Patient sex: F
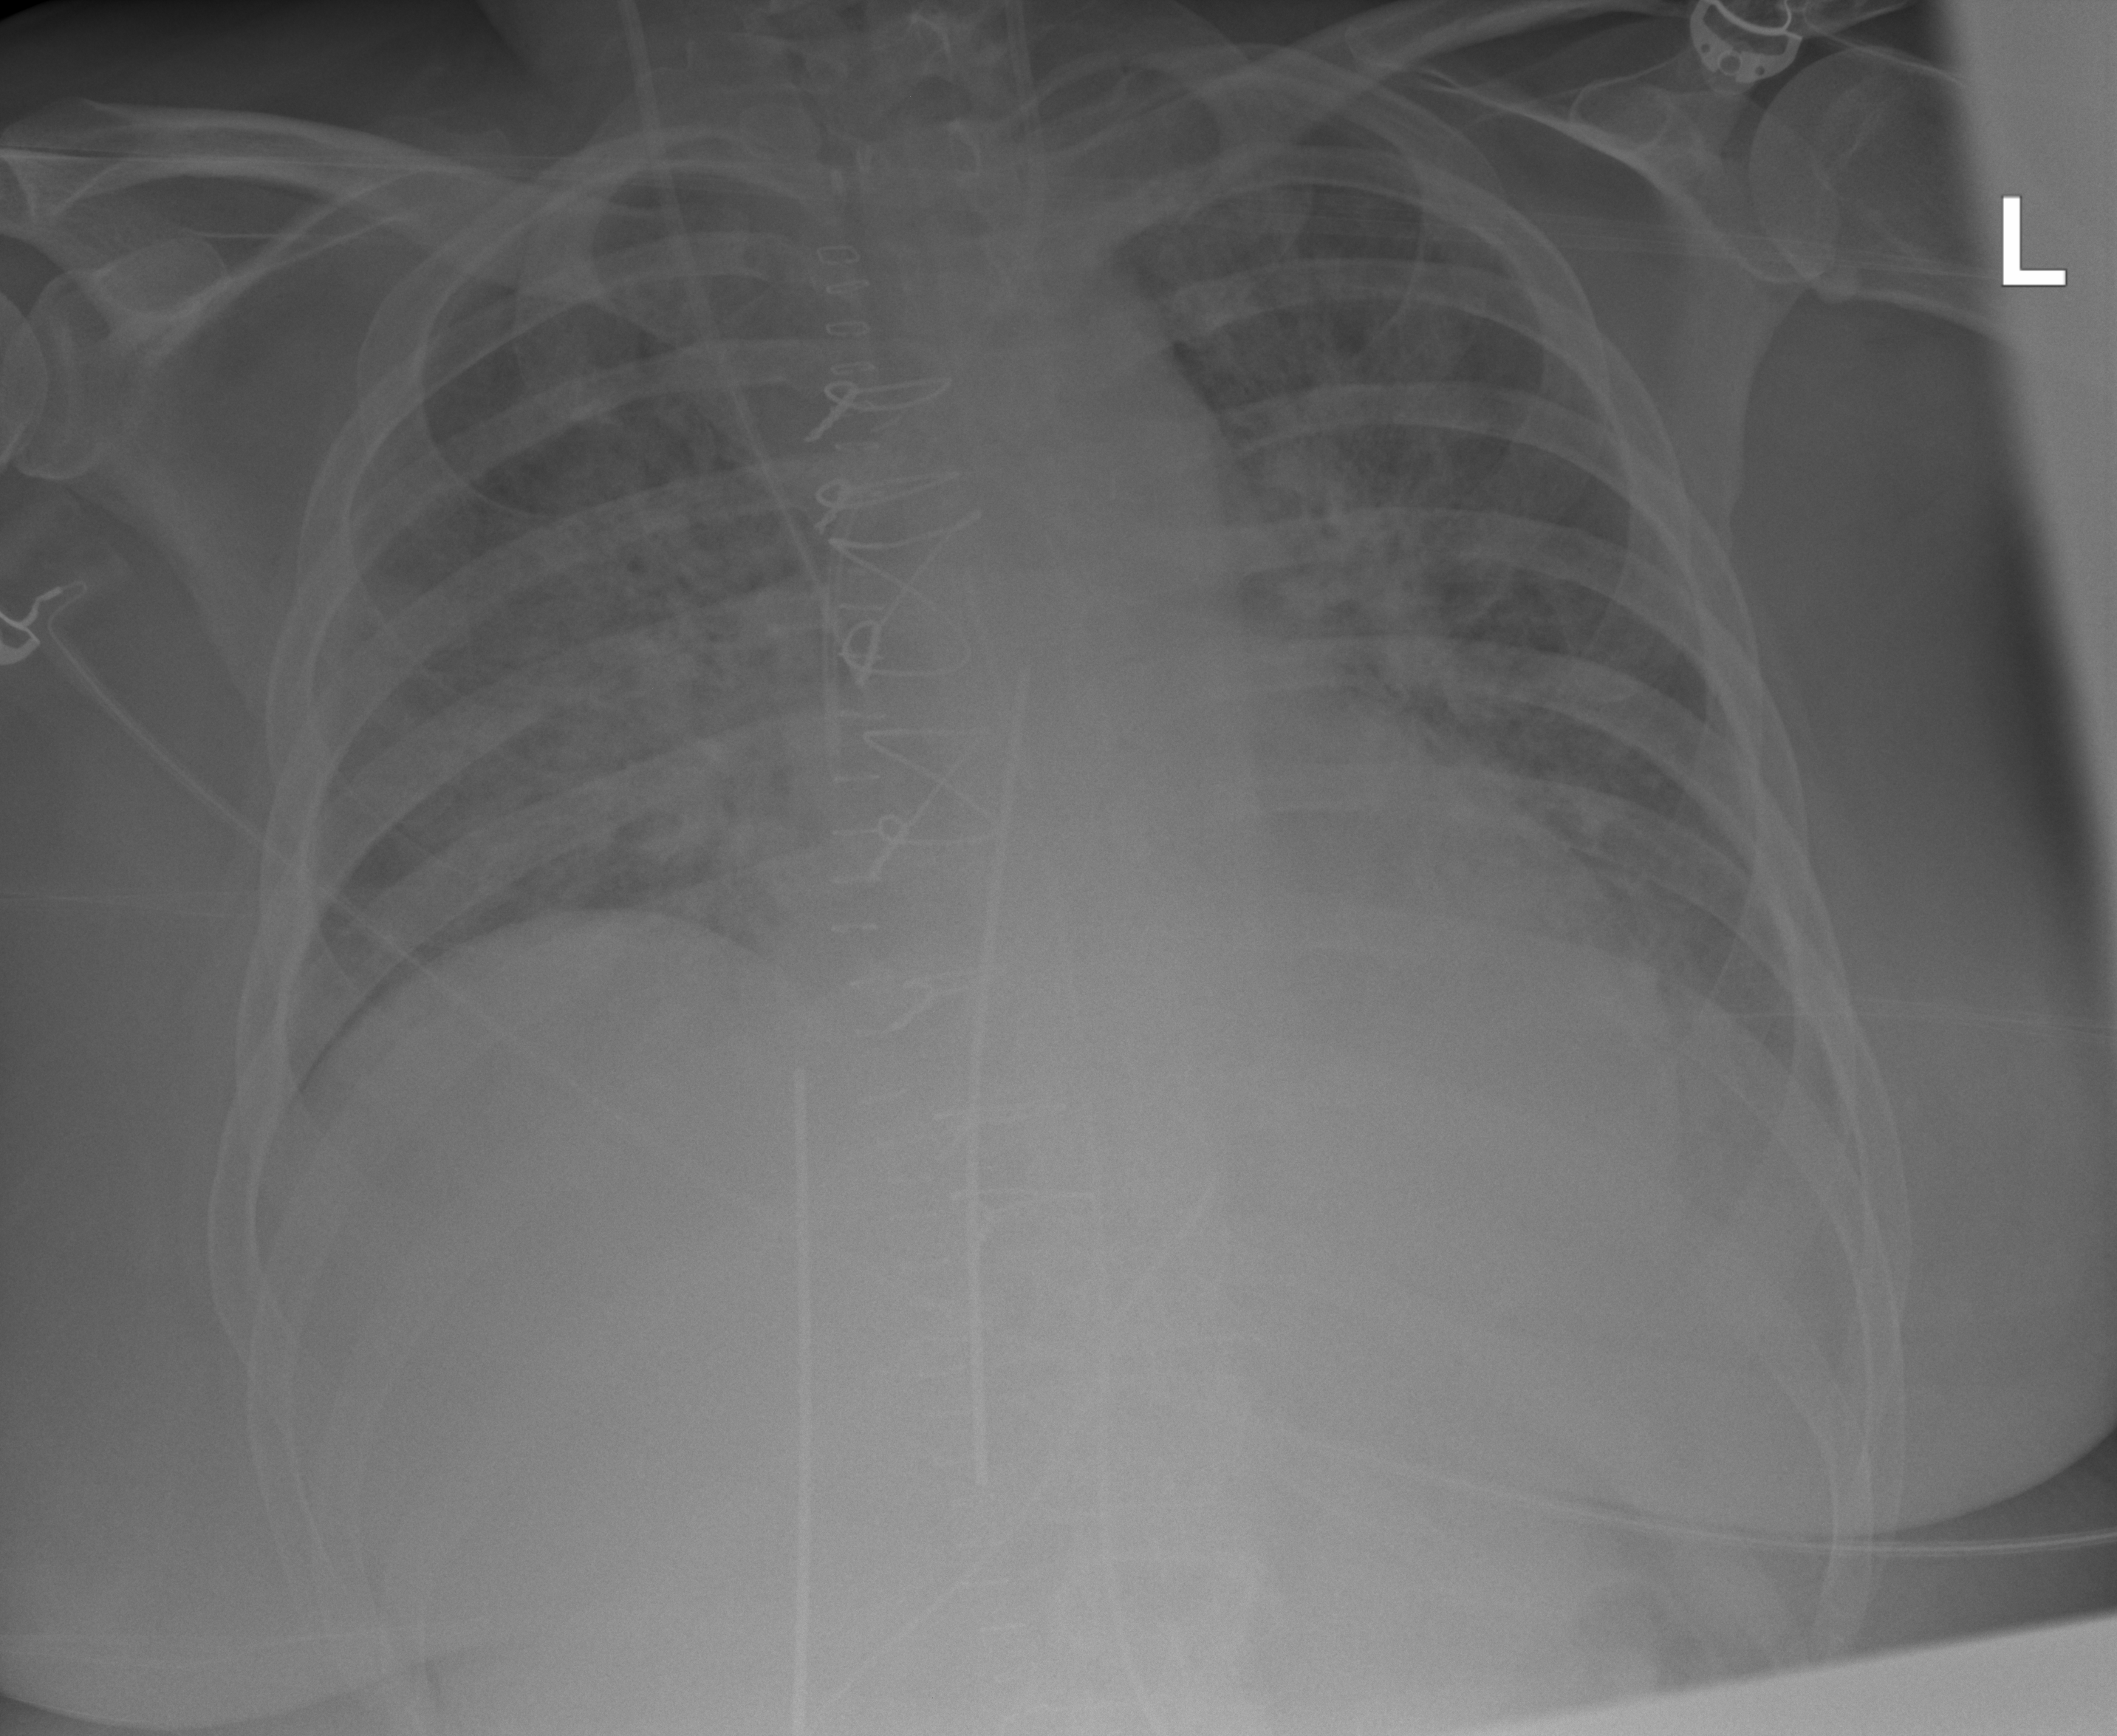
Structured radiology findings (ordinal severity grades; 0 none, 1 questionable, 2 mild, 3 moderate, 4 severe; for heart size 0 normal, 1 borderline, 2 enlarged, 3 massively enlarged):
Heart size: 1
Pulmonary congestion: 2
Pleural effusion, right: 0
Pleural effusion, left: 2
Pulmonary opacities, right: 1
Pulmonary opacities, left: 1
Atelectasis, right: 0
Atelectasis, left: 2